Question: I'm an iOS dev, with absolutely no experience with android, so forgive me if I have difficulty expressing my question:
I'm getting a Fatal Exception in an android app I'm tasked with maintaining.
'''
Fatal Exception: java.lang.RuntimeException Unable to start activity ComponentInfo{...}: java.lang.NullPointerException
'''
I can see from the crash report (attached below) that the crash is happening in one of my fragments in a method called "bindLocation"
Here is the line it's crashing on:
'''
mLocationHeaderTextView.setVisibility(View.VISIBLE);
'''
So clearly the problem is that mLocationHeaderTextview is null. mLocationHeaderTextView is injected using roboguice as follows:
'''
@InjectView(R.id.filter_location_header)
TextView mLocationHeaderTextView;
'''
Now, I think the error is caused by my textView not being 'injected'. After looking at the stack trace, I've determine that this is likely a result of onViewCreated() not getting called before bindLocation() is called.
This is where I'm getting lost, however. I'm very unfamiliar with android, so I'm not sure how it's possible that my onViewCreated method is getting skipped over. I've tried a million things on the device to try and reproduce this situation, but I am unable. No matter what user actions I can think to try, my onViewCreated method gets called and my variable is non-Null. Perhaps I'm misreading the stack trace. I'm hoping that my stack trace below provides enough information for y'all to help me, but if not, let me know what else I can tell you about the app. I cannot post my full source code (as it does not belong to me), but I will provide whatever information I can.
Thanks so much for your help!

From my FilterDrawerFragment:
'''
@Override
public View onCreateView(LayoutInflater inflater, ViewGroup container, Bundle savedInstanceState) {
View view = inflater.inflate(R.layout.fragment_filter_drawer, container, false);
ButterKnife.inject(this, view);
return view;
}
@Override
public void onViewCreated(View view, Bundle savedInstanceState) {
super.onViewCreated(view, savedInstanceState);
mRulesHeaderReset.setOnClickListener(new View.OnClickListener() {
@Override
public void onClick(View view) {
resetRules();
}
});
if (getActivity() != null && mDrawerLayout == null) {
mDrawerLayout = (DrawerLayout) getActivity().findViewById(R.id.filter_drawer_layout);
if (mDrawerLayout != null) {
mDrawerLayout.setDrawerListener(new DrawerLayout.DrawerListener() {
@Override
public void onDrawerSlide(View view, float v) {
}
@Override
public void onDrawerOpened(View view) {
NavigationUtils.invalidateOptionsMenu(getActivity());
}
@Override
public void onDrawerClosed(View view) {
notifyFiltersChanged();
NavigationUtils.invalidateOptionsMenu(getActivity());
}
@Override
public void onDrawerStateChanged(int i) {
}
});
// set a custom shadow that overlays the main content when the drawer opens
mDrawerLayout.setDrawerShadow(R.drawable.drawer_shadow, GravityCompat.END);
}
}
mlocationChangeButton.setOnClickListener(this);
bindUI();
}
private void bindUI() {
if (isAdded() && mConfiguration != null) {
// bind the location
bindLocation();
...
}
}
private void bindLocation() {
if (isAdded() && mConfiguration != null && mConfiguration.isLocationEnabled()) {
// show the location related items
mLocationHeaderTextView.setVisibility(View.VISIBLE);//Crash reported here.
...
}
});
}
}
/**
* Users of this fragment must call this to update the filter configuration
*/
public void updateConfiguration(FilterConfiguration configuration) {
if (configuration != null && !configuration.equals(mConfiguration)) {
mConfiguration = configuration;
bindUI();
}
}
'''
And updateConfiguration() is called from
LocationFinderFragment:
'''
@Override
public void onViewCreated(View view, Bundle savedInstanceState) {
super.onViewCreated(view, savedInstanceState);
if (getArguments() != null) {
.........
if (savedInstanceState == null) {
mFilterDrawerFragment = FilterDrawerFragment.newInstance();
getChildFragmentManager()
.beginTransaction()
.replace(R.id.filter_drawer, mFilterDrawerFragment)
.commit();
} else {
mFilterDrawerFragment = (FilterDrawerFragment) getChildFragmentManager().findFragmentById(R.id.filter_drawer);
}
.........
);
.....................
populateFilters();
}
private void populateFilters() {
// these might be passed into the fragment
if (mFacets != null) {
FilterConfiguration config = new FilterConfiguration() {{
........................
}};
mFilterDrawerFragment.updateConfiguration(config);
'''
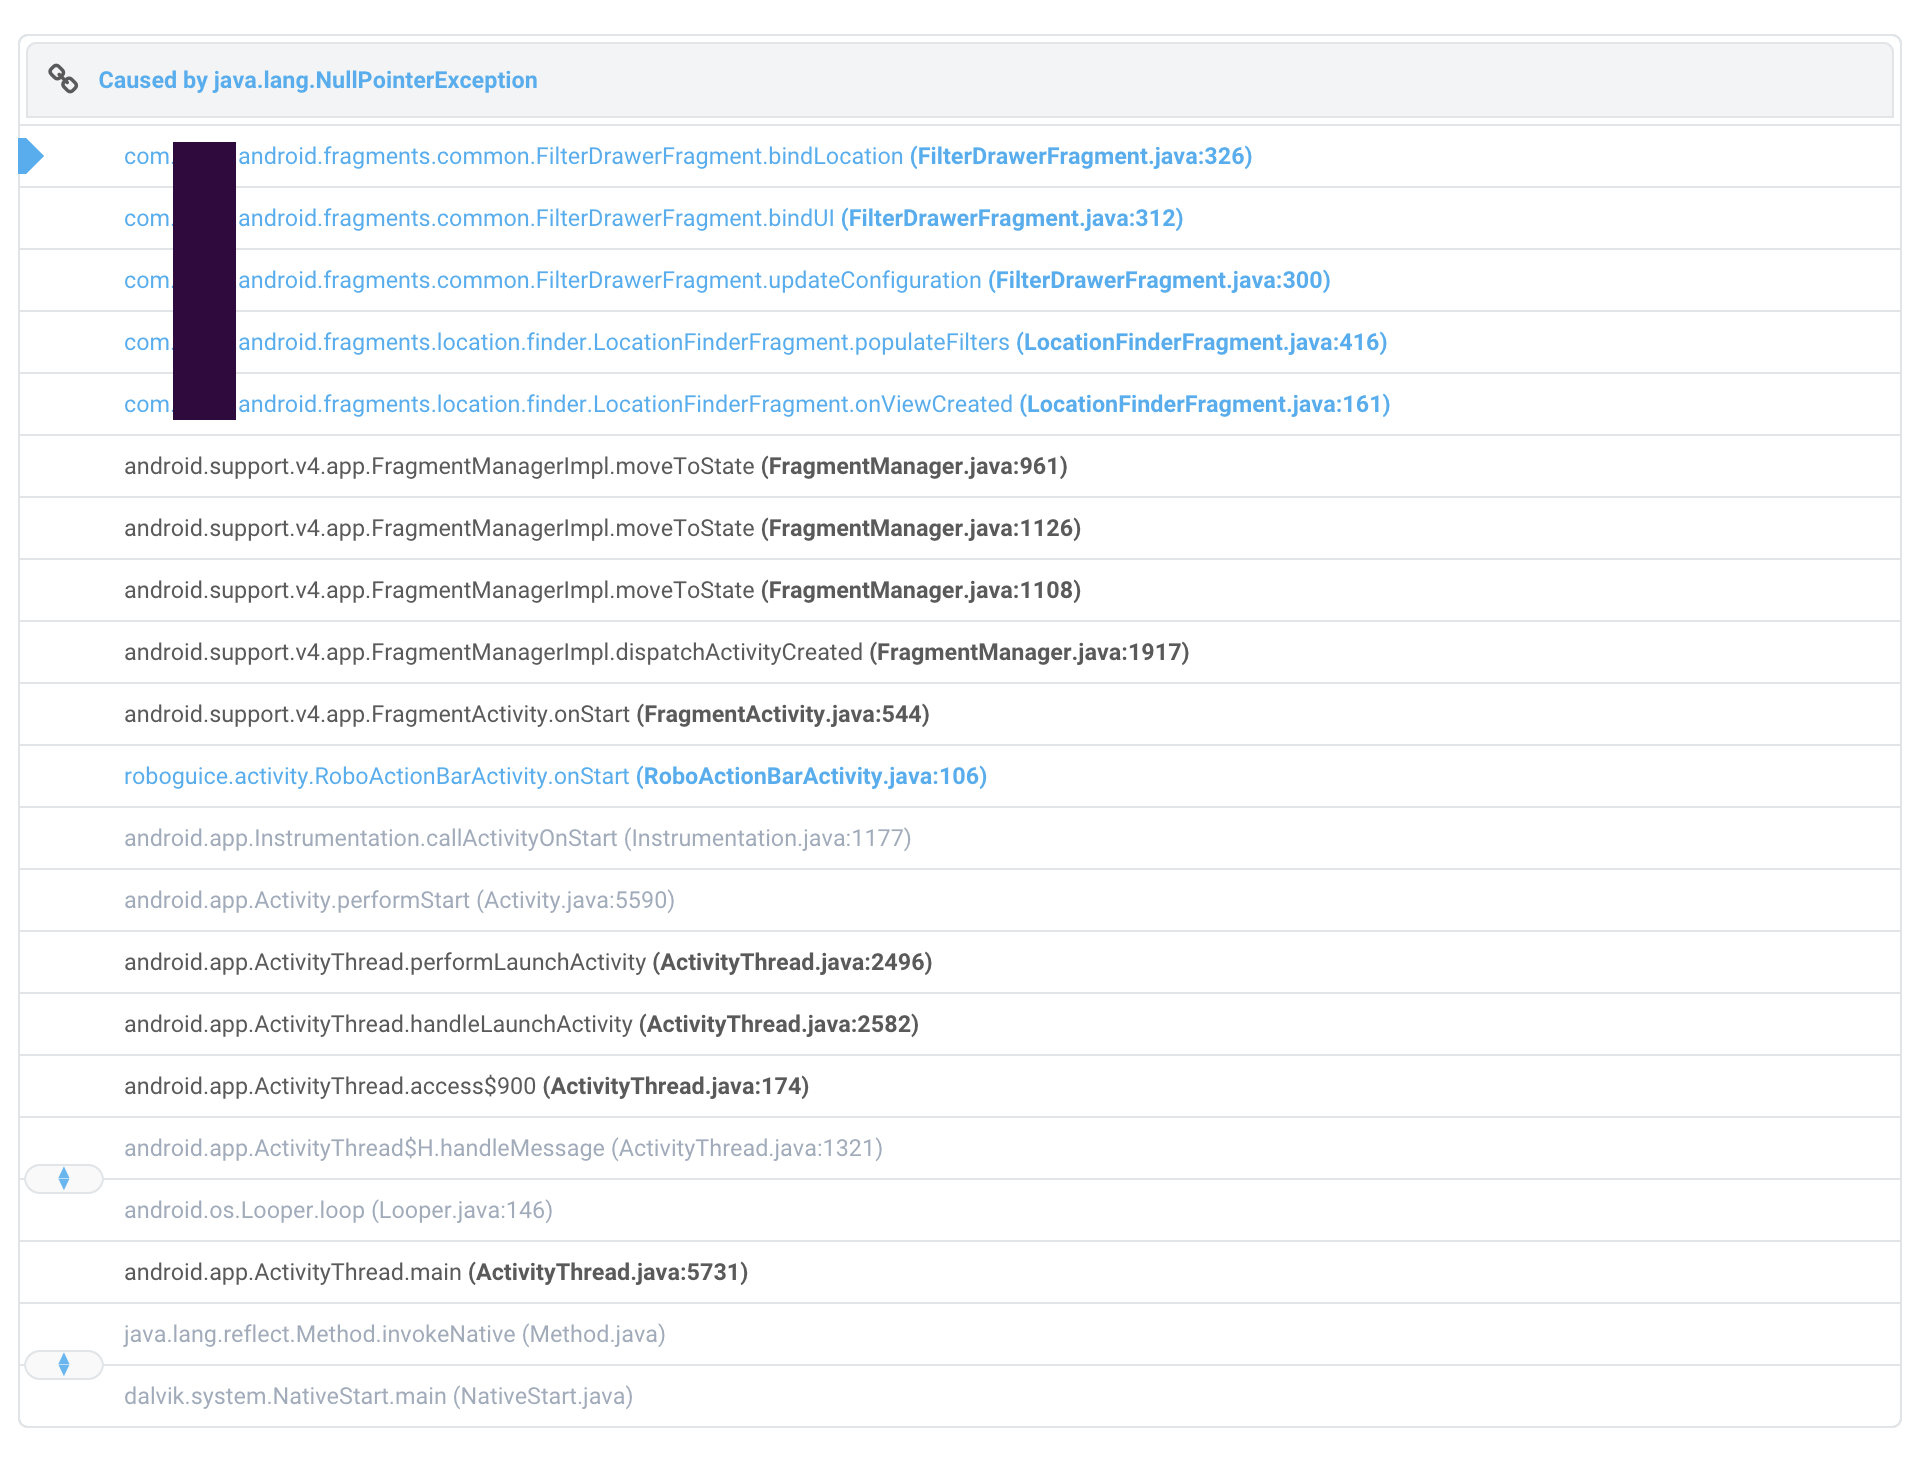
Answer: Now I think I see the problem.
1. In roboguice views are injected in onViewCreated().
2. onViewCreated() is called after onCreateView().
3. bindLocation() is called in onCreateView().
Hence, by this time views are not yet injected by roboguice.
Please try calling 'bindLocation()' in 'onViewCreated()' after call to 'super'.